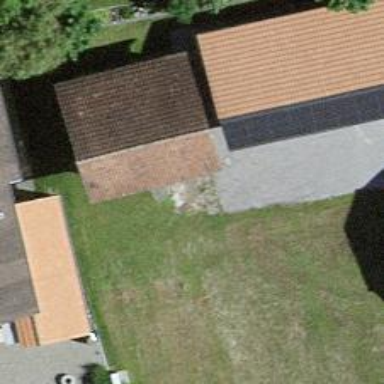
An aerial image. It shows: Rural barn.